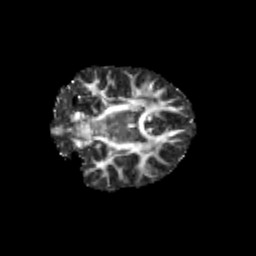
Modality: FA
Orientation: coronal
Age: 11
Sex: female
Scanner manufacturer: siemens
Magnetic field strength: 3 T
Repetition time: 3.8 s
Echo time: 0.07 s